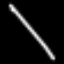
Label: line